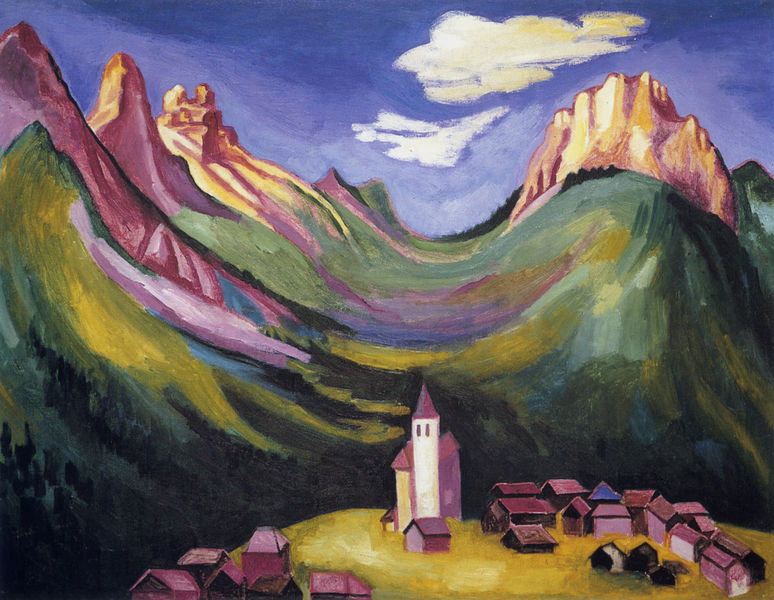
Titel: Landschaft in Südtirol
Künstler: Wilhelm Maly
Standort: München
Institution: Galerie Bernd Dürr
Schlagwörter: baum, berg, blau, dunkel, felsen, himmel, schatten, wolken, bäume, grün, kirchner, kirchturm, stadt, fenster, hell, licht, schwarz, weiss, ölbild, dach, gebäude, gras, haus, rot, wiese, wolke, expressionismus, öl, häuser, hügel, kirche, sonne, wiesen, rosa, tal, wald, turm, ort, berge, gebirge, gipfel, dorf, dächer, lila, violett, alm, massiv, schlucht, blue, church, country, alpen, wälder, schweiz, cloud, clouds, sky, hill, landscape, mountain, kapelle, summer, village, valley, alp, gebirgsmassiv, häsuer, slope, slopes, ernst ludwig kirchner, gebirgsdorf, gipgel, earth, whirl, hl